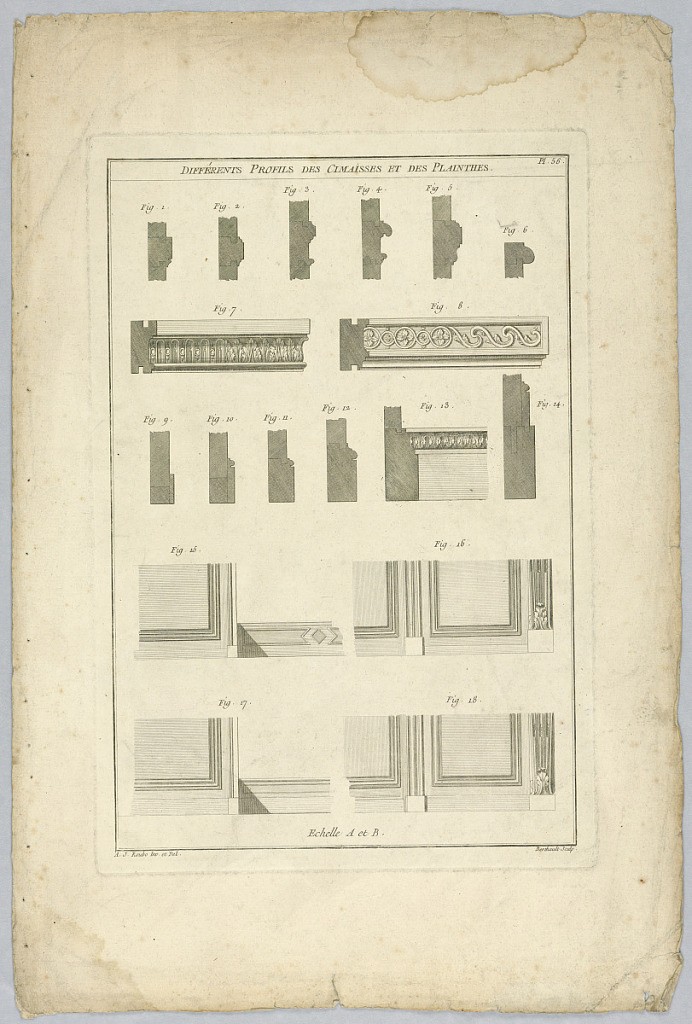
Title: Different Profiles of Crimps and Complaints
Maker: André-Jacob Roubo, French, 1739–1791
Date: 1770
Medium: Engraving on paper
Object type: Print
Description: Different Profiles of Crimps and Complaints